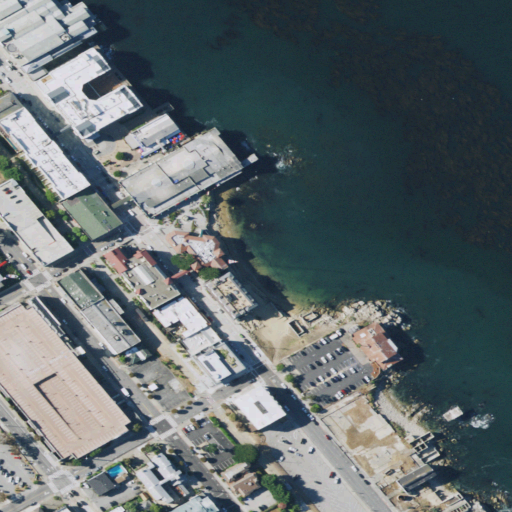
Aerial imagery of beach in California named Macabee Beach containing open water, high intensity development, medium intensity development, barren land, open development, and low intensity development